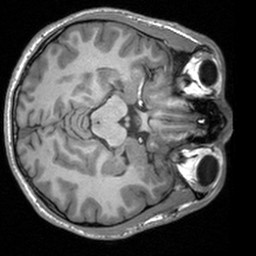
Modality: T1w
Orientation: axial
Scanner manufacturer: siemens
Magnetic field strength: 3 T
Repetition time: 1.9 s
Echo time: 0.00226 s